Question: >
<URL>
I have encounter the following problem, I have an object called "", is a result from a method LanguageDetector.detect() which output a string.
'''
lang = LanguageDetector.detect();
'''
So I would want to check whether the language is english, so I am checking,
'''
lang == "en"
'''
The following screen is my debug screen, my lang is showing "en", however my lang == "en" is showing false and lang.toString() == "en" is false, does anyone encounter following problem before and have a possible solution?

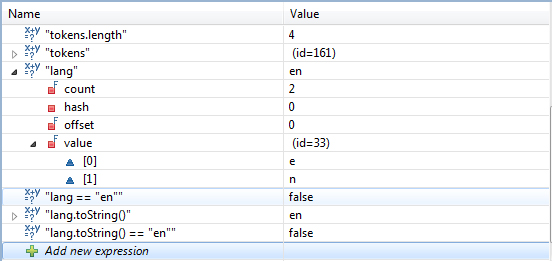
Answer: Use equals() method of String object instead of direct comparison.
'''
String first = new String("Hello");
String second = new String("Hello");
first == second will return false.
first.equals(second) will return true.
'''